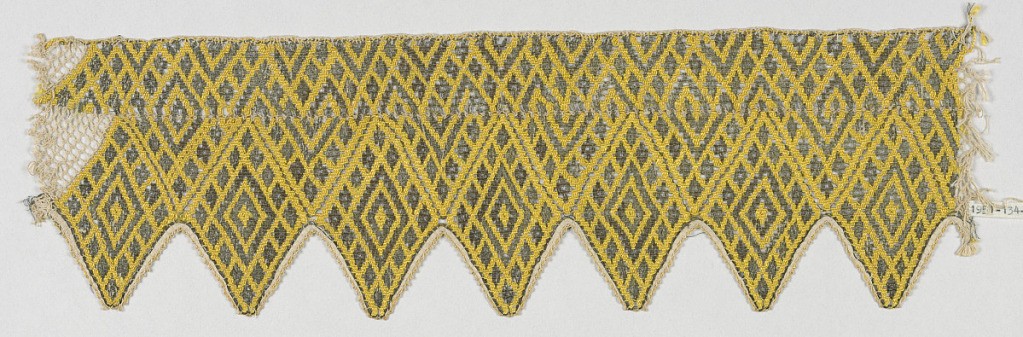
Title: Fragment
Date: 19th century
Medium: silk, cotton, linen, metallic thread Technique: bobbin lace (?) probably machine
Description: Allover design of small diamonds within diamonds with triangular scallops. Scaled and with wide slits in silver on a yellow silk ground.